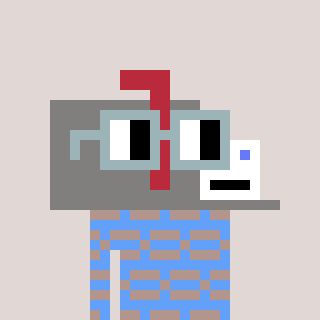
a pixel art character with square dark gray glasses, a mailbox-shaped head and a blue-colored body on a warm background